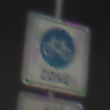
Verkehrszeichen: BeginnFahrradzone
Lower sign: EinspurigeFahrzeugeFrei6
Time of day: MorningAfternoon
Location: Outdoor (Urban)
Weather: Clear
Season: NotSpecified
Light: Natural